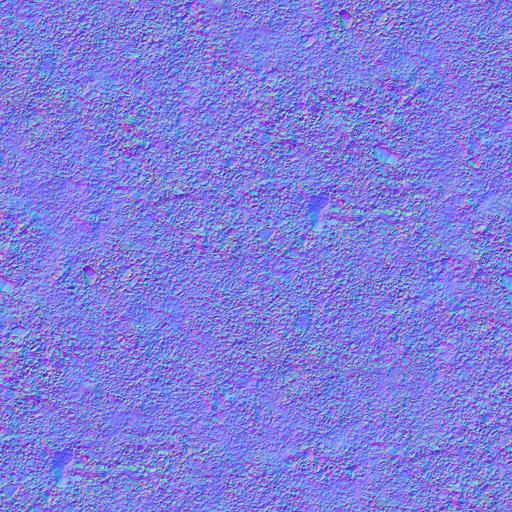
gravel ground pebbles stone